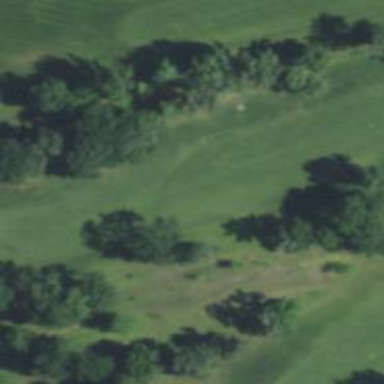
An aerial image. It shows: Golf hole.